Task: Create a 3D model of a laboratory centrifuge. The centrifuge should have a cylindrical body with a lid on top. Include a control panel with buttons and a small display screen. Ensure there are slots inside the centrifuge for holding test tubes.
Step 649:
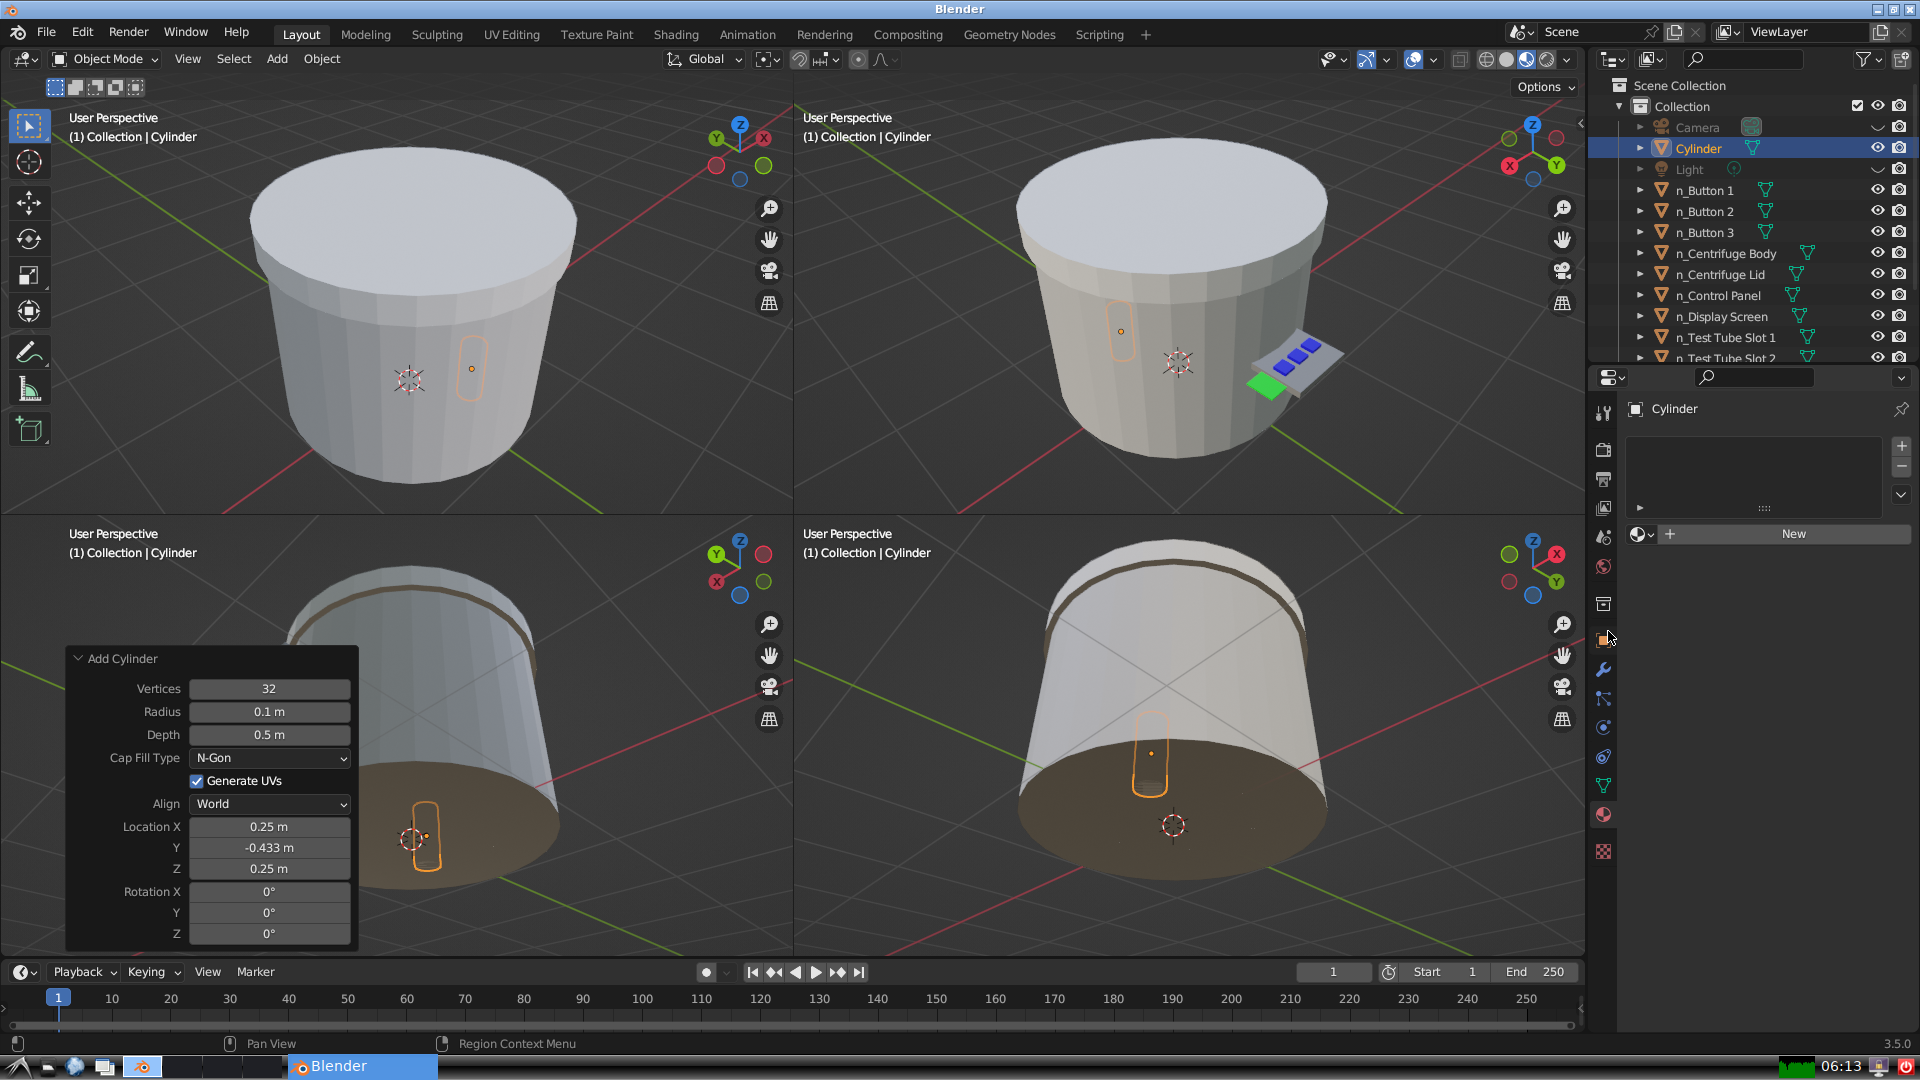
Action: click: no